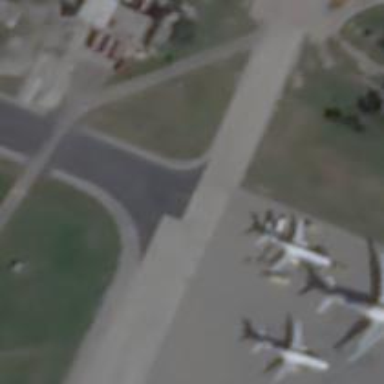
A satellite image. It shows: View of taxiway at the airport.